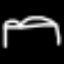
Label: bed